Interaction volume radius: 10 \u00c5
Interaction volume height: 10 \u00c5
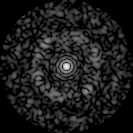
Disorder parameter: 0.7977